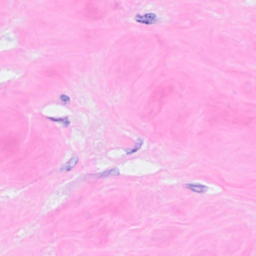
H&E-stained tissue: Breast